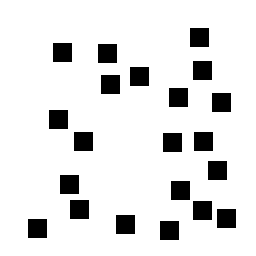
Squares: 21
Triangles: 0
Stars: 0
Total shapes: 21